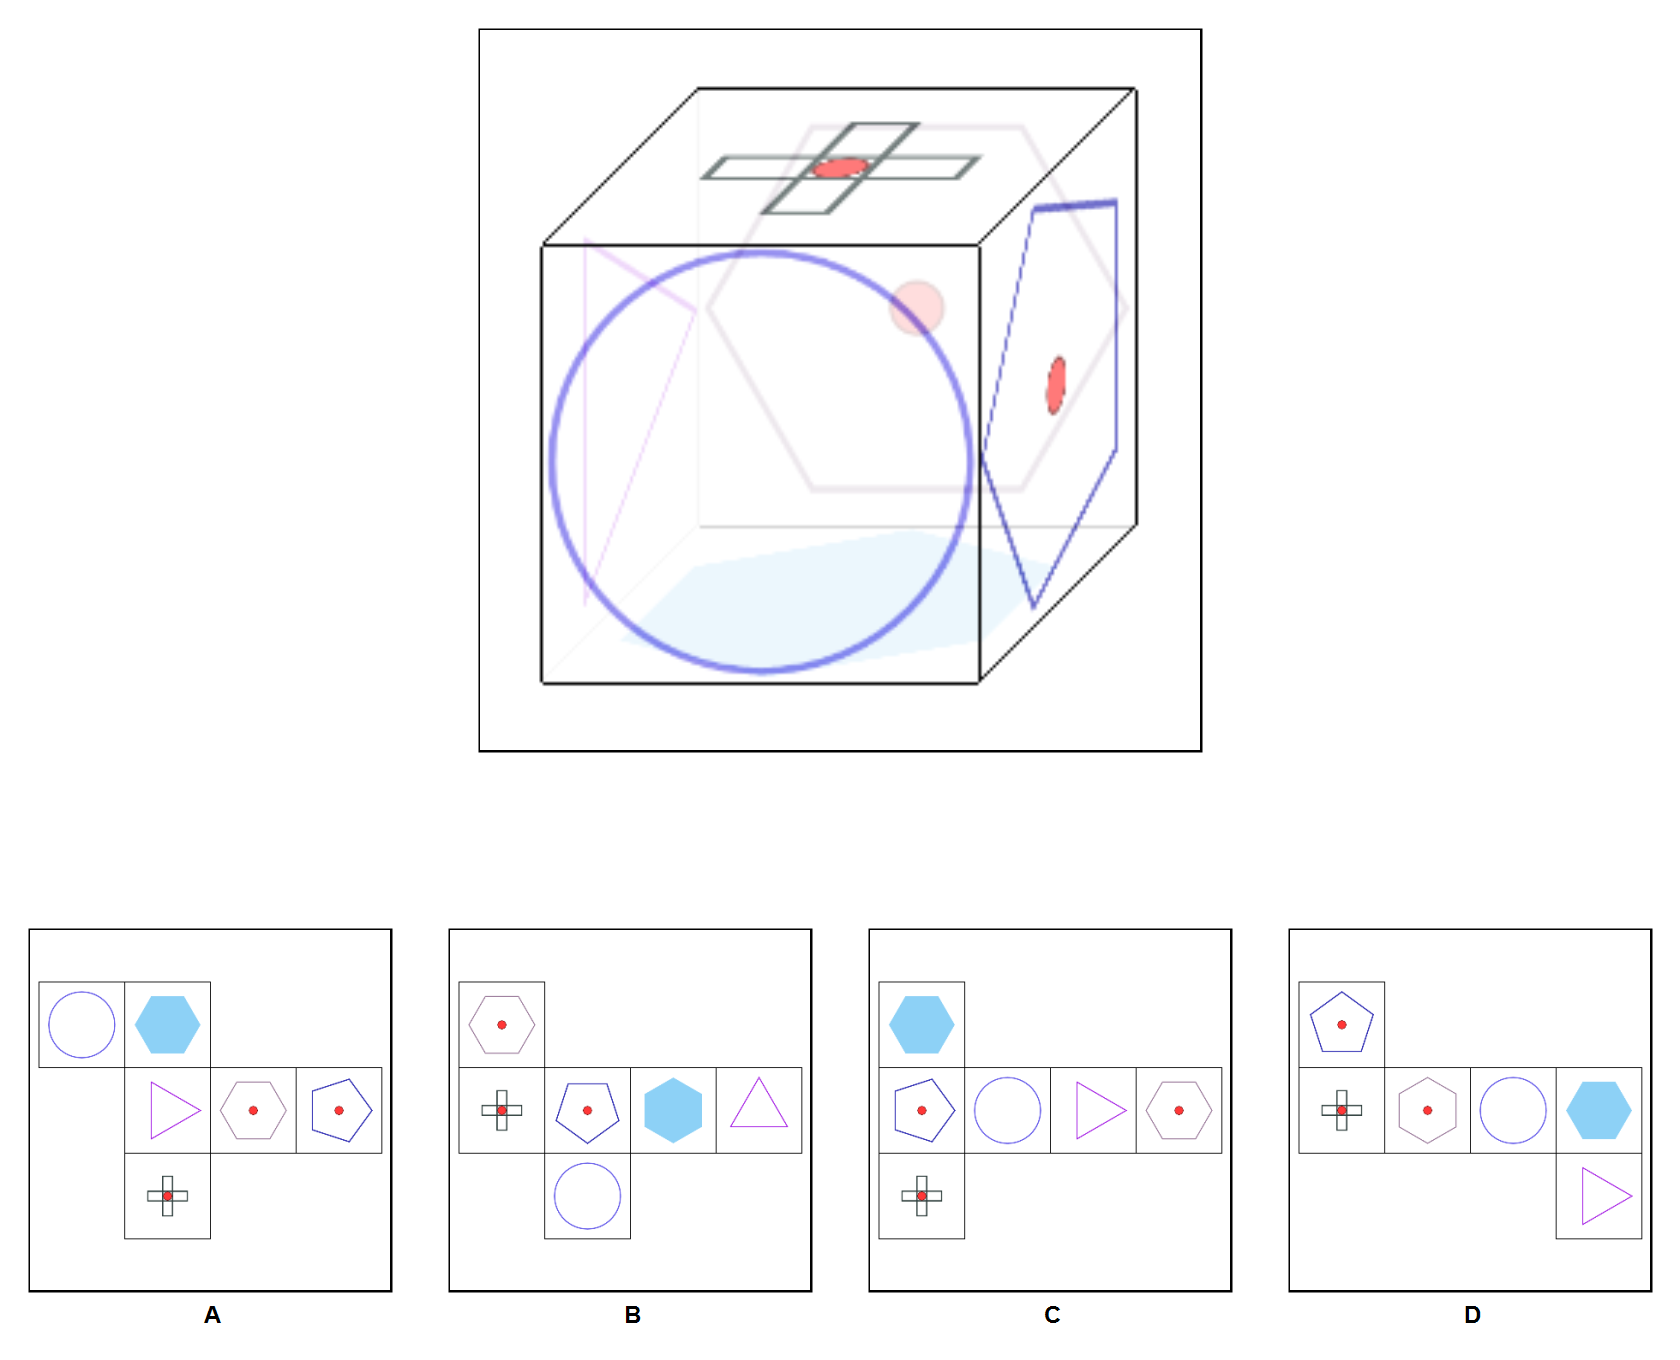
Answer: D